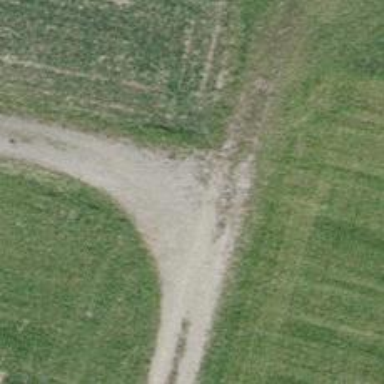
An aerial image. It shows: Track road with grade3 tracktype.